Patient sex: F
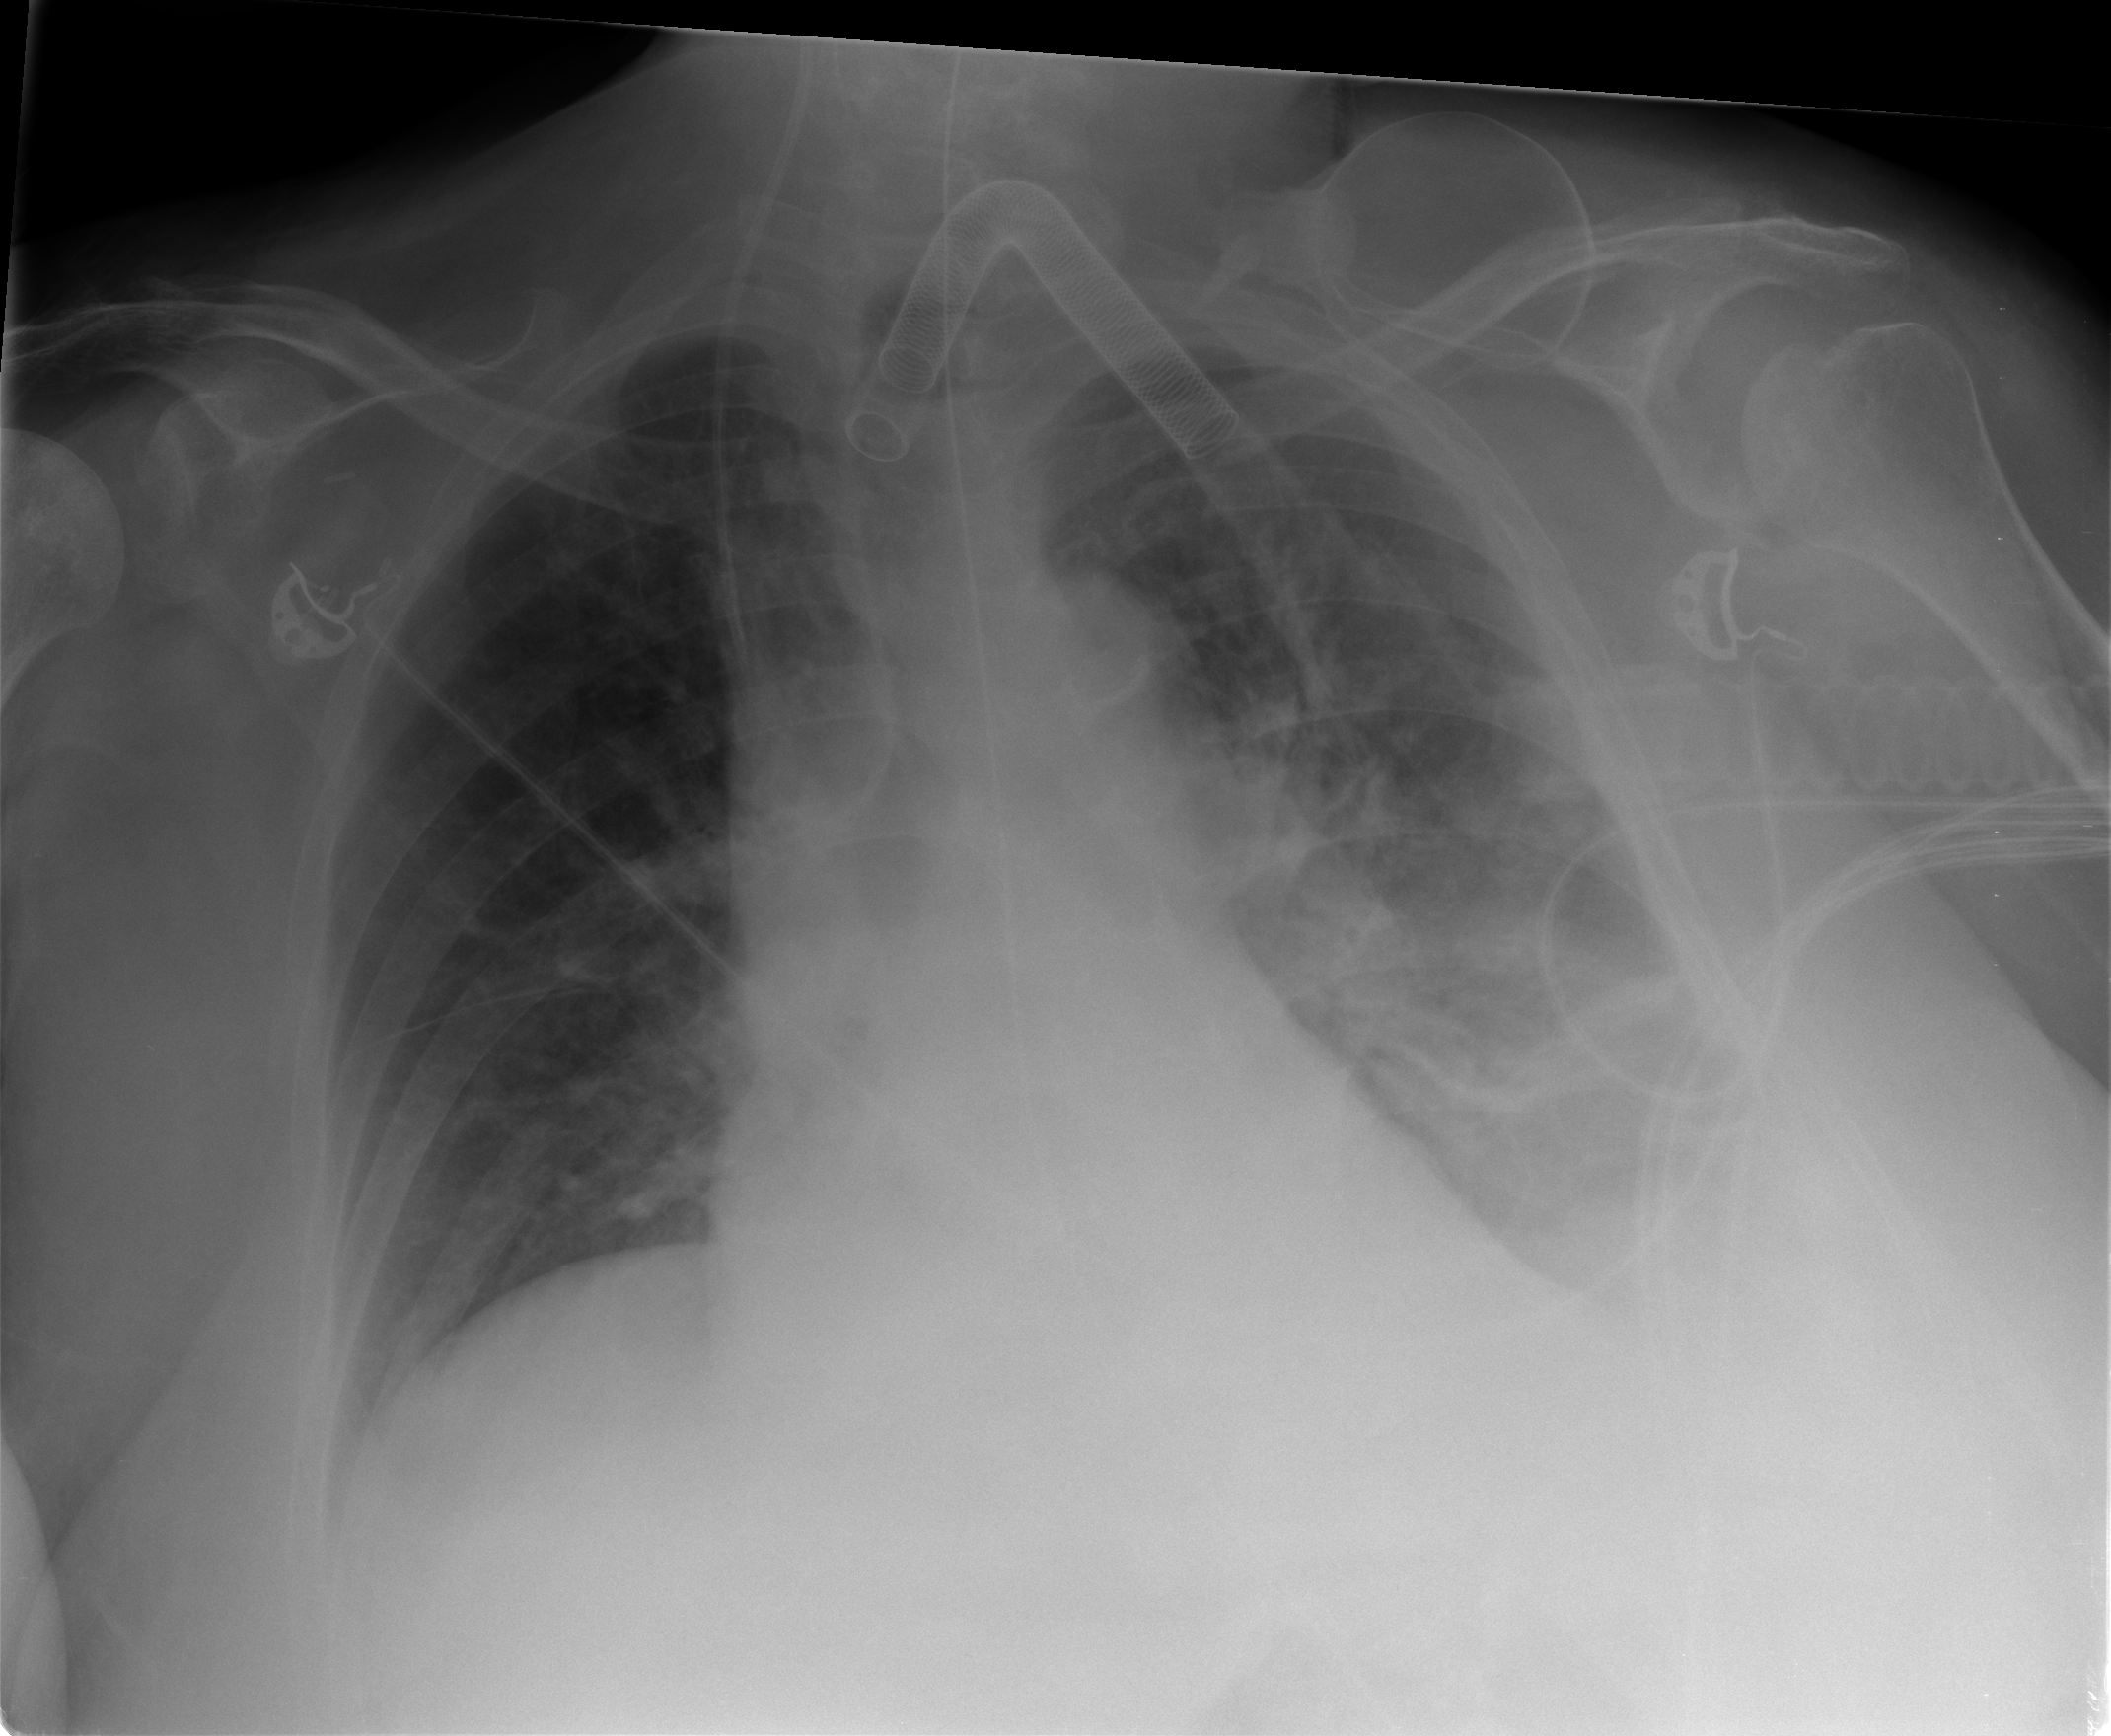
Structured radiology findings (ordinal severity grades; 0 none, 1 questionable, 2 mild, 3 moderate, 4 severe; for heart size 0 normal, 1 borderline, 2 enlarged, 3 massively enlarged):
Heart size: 2
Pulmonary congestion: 1
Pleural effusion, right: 0
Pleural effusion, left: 2
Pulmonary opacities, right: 1
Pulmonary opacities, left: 3
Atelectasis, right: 2
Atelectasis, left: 2